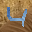
Label: 4